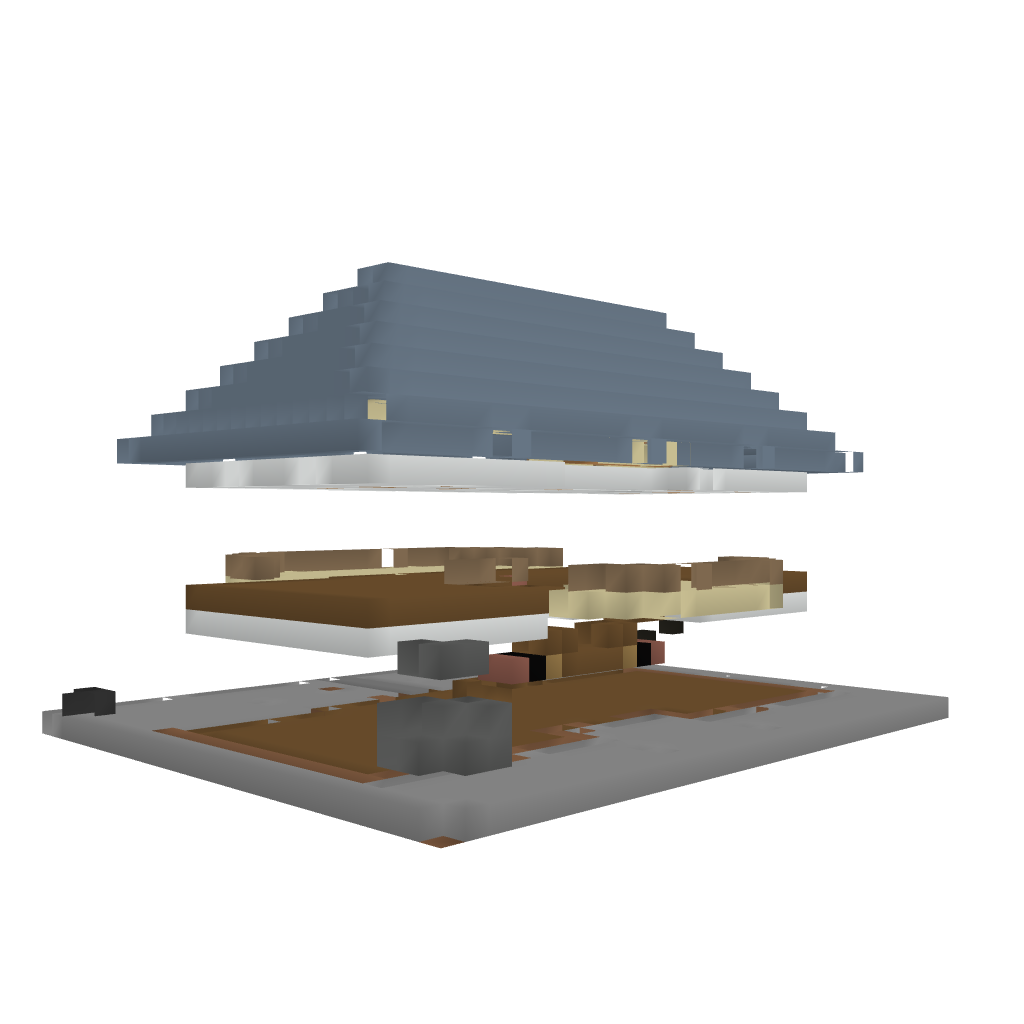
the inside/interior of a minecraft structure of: Lewis's House